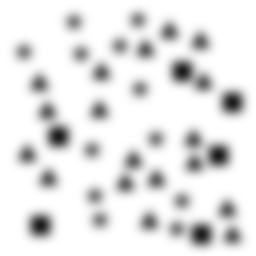
Squares: 6
Triangles: 18
Stars: 12
Total shapes: 36